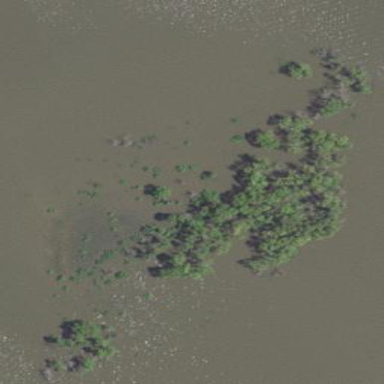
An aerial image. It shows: Islet.